Field crop: tomato
Growth stage: 2
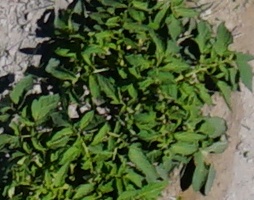
Species: tomato